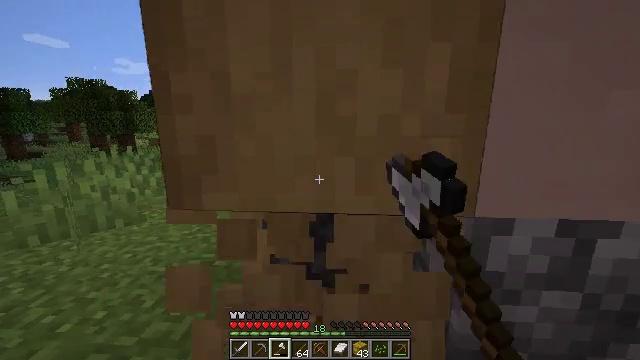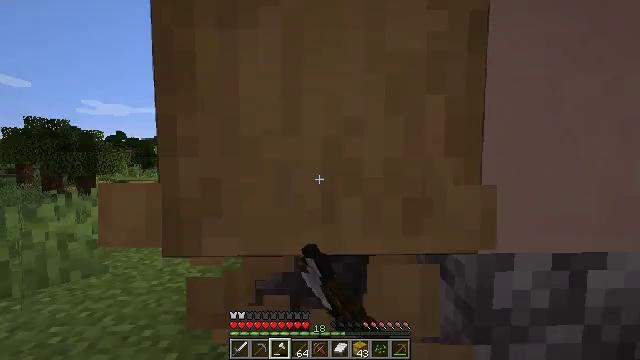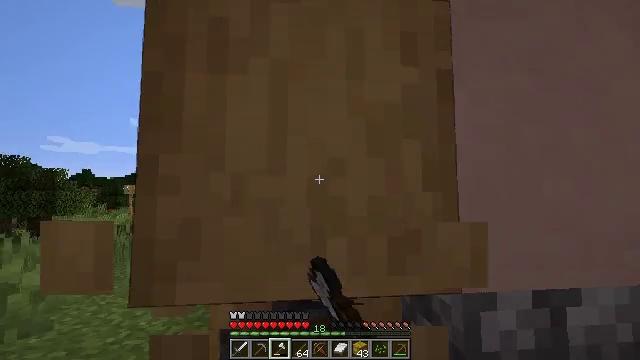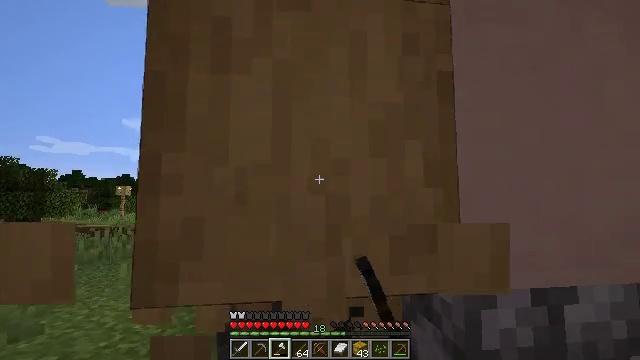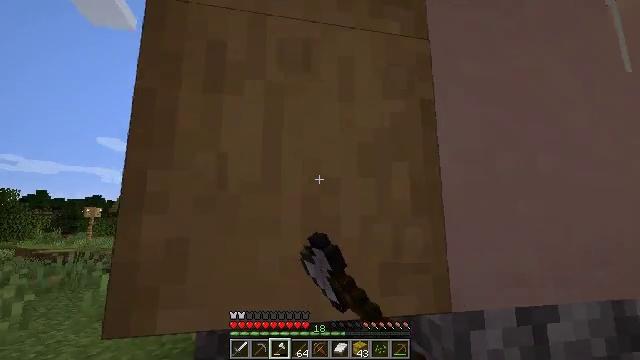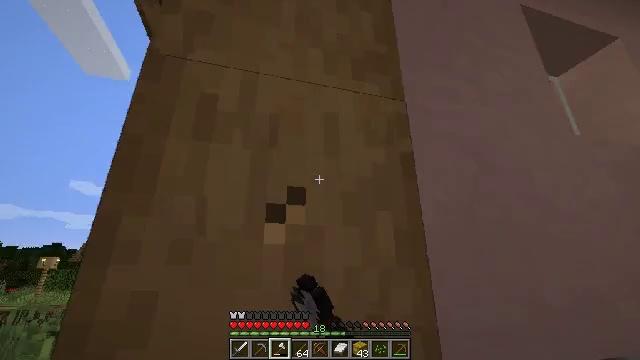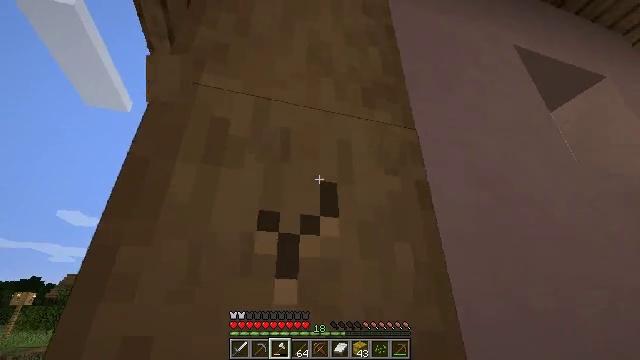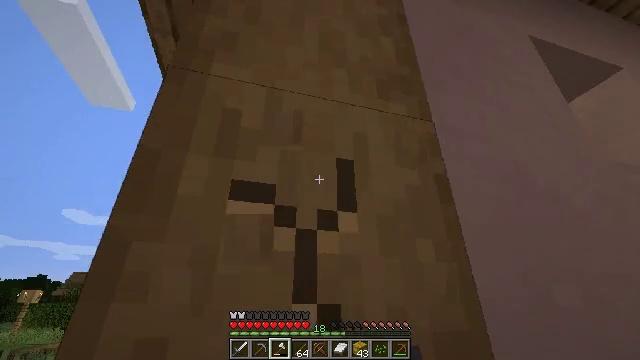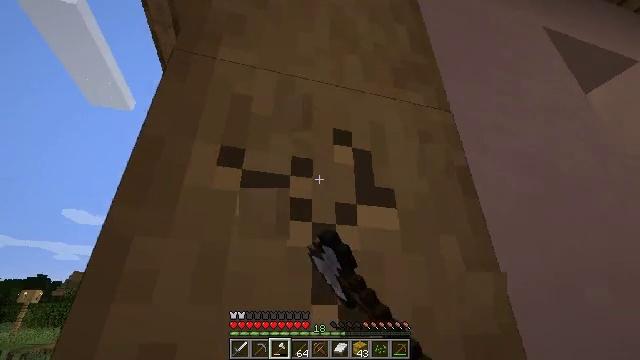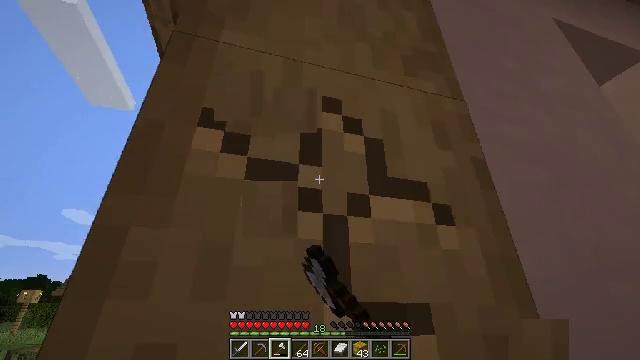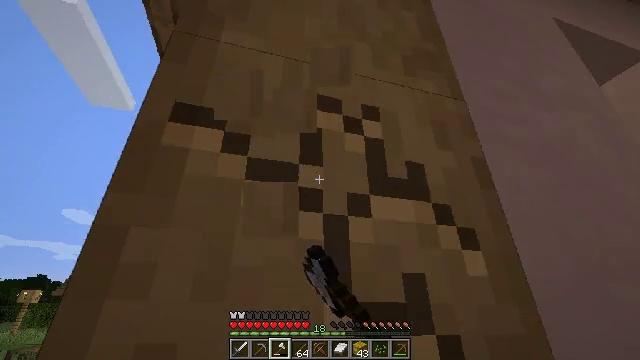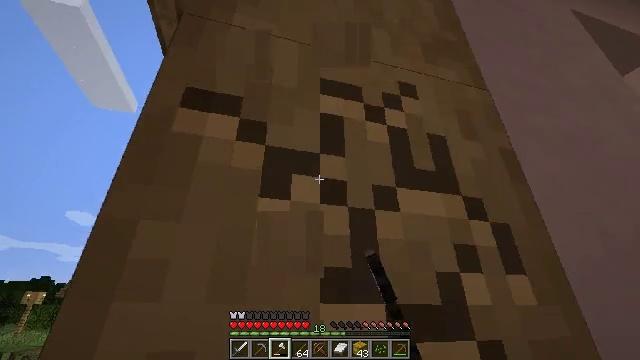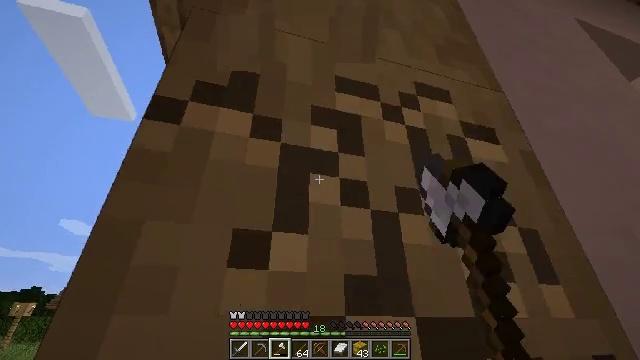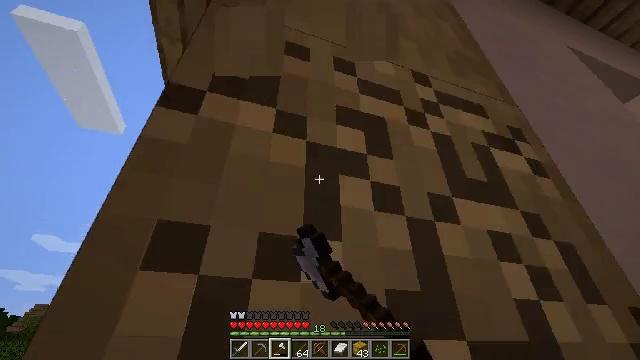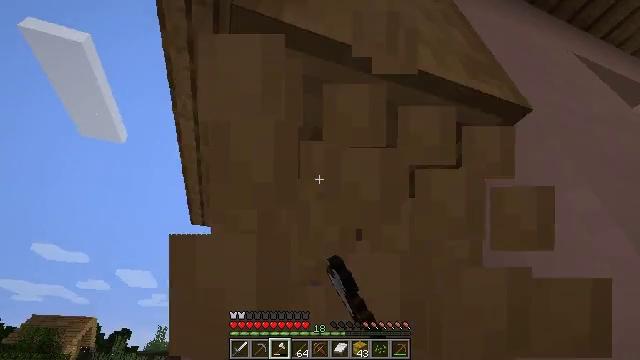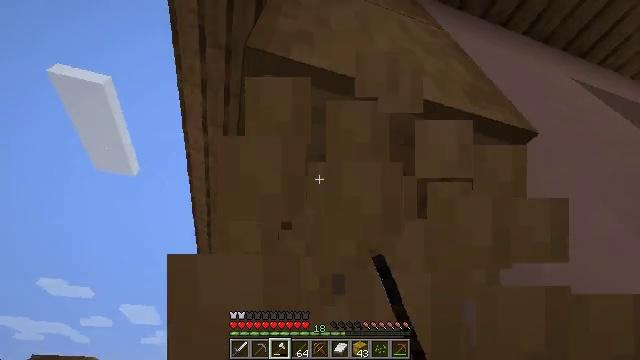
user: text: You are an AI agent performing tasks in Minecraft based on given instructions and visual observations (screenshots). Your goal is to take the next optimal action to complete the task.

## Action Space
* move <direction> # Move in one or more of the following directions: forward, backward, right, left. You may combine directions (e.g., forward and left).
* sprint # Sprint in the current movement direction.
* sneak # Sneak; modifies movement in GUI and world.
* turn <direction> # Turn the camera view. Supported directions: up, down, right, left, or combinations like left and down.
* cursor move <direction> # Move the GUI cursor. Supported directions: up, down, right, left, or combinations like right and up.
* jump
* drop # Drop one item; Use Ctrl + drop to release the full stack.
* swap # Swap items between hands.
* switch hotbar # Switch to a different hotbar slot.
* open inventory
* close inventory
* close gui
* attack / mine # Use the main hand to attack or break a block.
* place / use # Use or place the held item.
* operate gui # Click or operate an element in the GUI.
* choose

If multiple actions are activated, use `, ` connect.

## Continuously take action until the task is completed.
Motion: motion action
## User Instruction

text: Retrieve the stripped oak log.
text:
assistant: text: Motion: move left, sneak, turn right and up, attack / mine
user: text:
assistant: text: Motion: sneak, turn right and up, attack / mine
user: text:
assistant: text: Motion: sneak, turn right, attack / mine
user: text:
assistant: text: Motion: sneak, turn right and up, attack / mine
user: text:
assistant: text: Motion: move forward and move left, sneak, turn right and up, attack / mine
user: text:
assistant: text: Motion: move forward and move left, sneak, turn right and up, attack / mine
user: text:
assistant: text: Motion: move forward and move left, sneak, attack / mine
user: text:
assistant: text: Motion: move forward, sneak, attack / mine
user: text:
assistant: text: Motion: sneak, attack / mine
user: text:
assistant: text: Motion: move forward and move left, sneak, attack / mine
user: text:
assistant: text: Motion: move forward and move left, sneak, attack / mine
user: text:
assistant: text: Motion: move forward and move left, sneak, turn up, attack / mine
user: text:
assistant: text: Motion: move forward and move left, sneak, turn right and up, attack / mine
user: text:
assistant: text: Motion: sneak, turn up, attack / mine
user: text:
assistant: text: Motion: sneak, turn left and up, attack / mine
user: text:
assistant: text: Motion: sneak, turn up, attack / mine
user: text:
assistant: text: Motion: move forward, sneak, turn up, attack / mine
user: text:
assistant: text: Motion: move forward, sneak, turn up, attack / mine
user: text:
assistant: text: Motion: move forward, sneak, attack / mine
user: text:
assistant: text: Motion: sneak, attack / mine
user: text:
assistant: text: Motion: sneak, attack / mine
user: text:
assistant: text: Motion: sneak, attack / mine
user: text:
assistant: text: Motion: sneak, turn right and up, attack / mine
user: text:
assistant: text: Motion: sneak, attack / mine
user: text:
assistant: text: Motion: sneak, attack / mine
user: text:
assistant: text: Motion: sneak, attack / mine
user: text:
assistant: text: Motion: sneak, attack / mine
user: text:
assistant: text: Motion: sneak, attack / mine
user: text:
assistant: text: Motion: sneak, attack / mine
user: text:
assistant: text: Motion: sneak, turn right, attack / mine